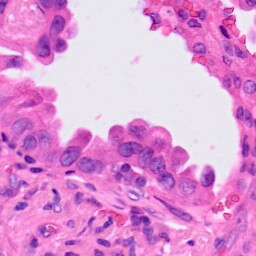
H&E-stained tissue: Lung